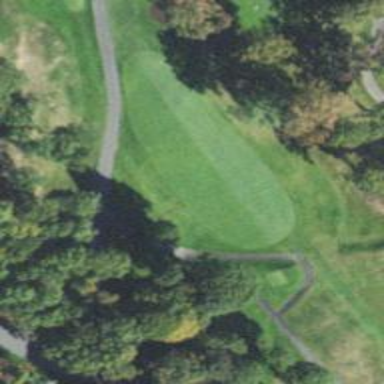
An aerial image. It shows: Scenic golf fairway.